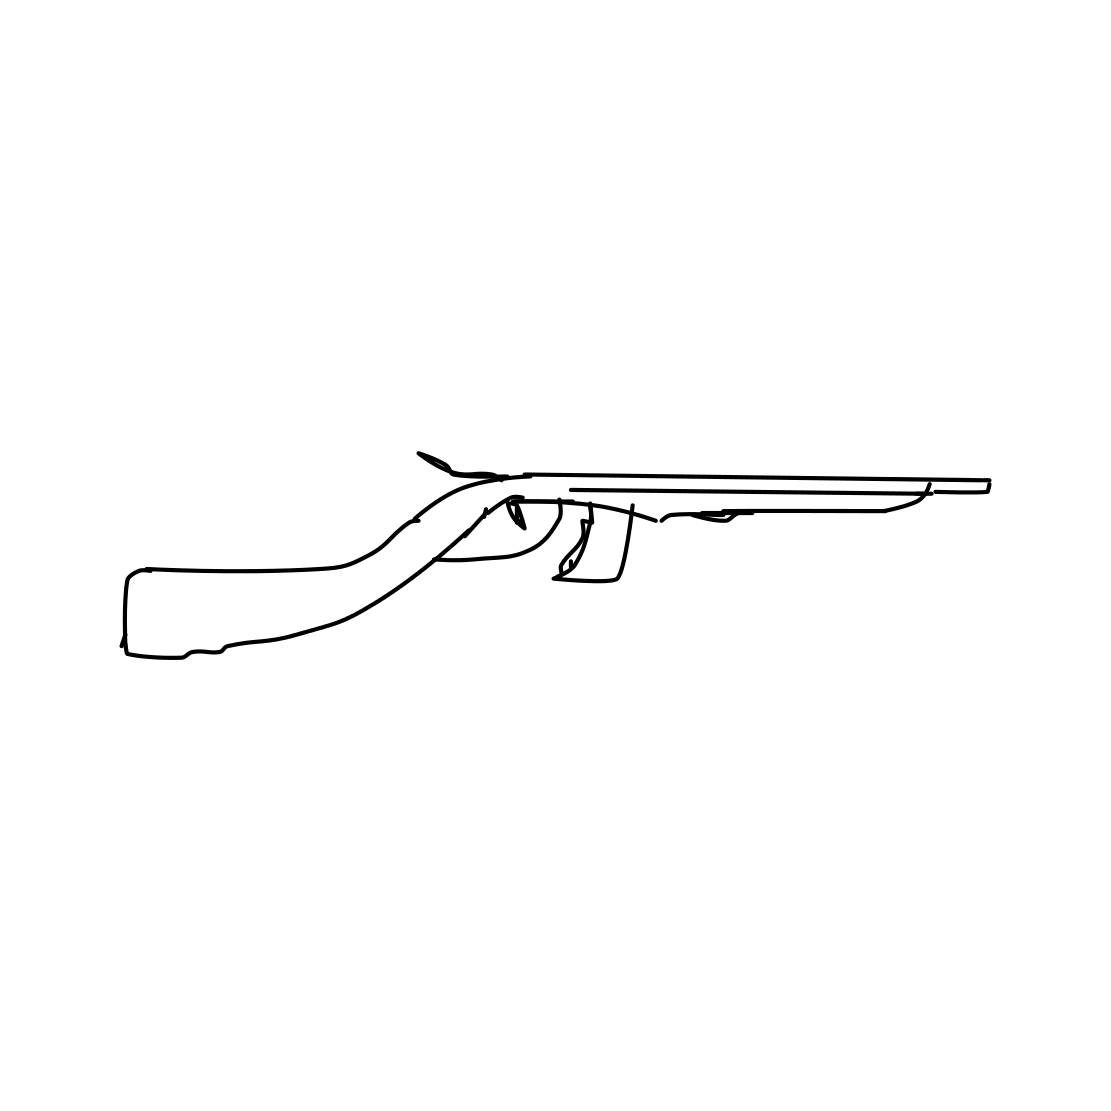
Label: rifle